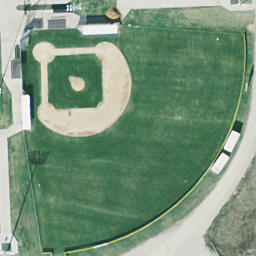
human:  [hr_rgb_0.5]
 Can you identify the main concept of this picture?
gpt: baseball diamond